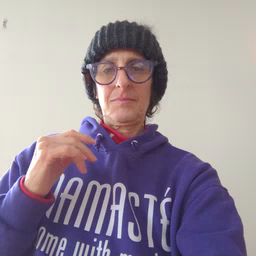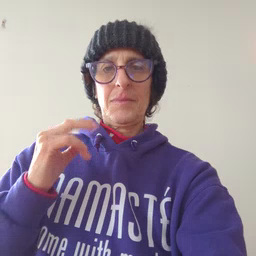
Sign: gum